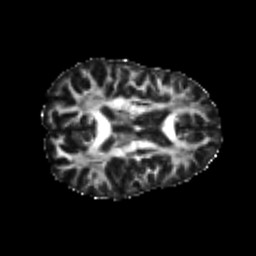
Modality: FA
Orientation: axial
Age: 23
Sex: female
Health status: healthy
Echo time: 0.074 s